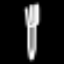
Label: fork